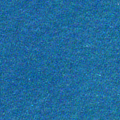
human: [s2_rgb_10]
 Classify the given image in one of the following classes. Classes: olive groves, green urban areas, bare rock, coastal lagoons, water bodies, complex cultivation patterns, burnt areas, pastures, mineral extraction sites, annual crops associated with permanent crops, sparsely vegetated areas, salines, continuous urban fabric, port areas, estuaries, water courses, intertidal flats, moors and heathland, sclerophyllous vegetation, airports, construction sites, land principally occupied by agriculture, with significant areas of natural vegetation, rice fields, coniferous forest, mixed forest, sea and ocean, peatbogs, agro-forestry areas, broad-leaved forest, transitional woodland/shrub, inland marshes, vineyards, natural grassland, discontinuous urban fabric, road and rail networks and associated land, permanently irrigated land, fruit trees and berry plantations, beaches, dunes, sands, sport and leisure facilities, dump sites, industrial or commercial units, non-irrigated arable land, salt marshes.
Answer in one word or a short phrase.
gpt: sea and ocean